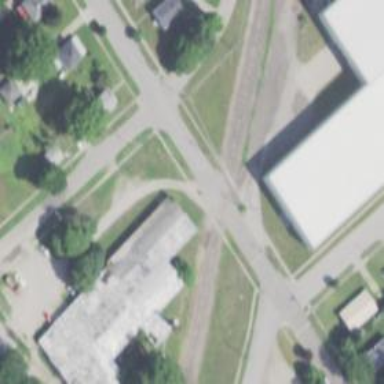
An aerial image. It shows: Railway crossing.